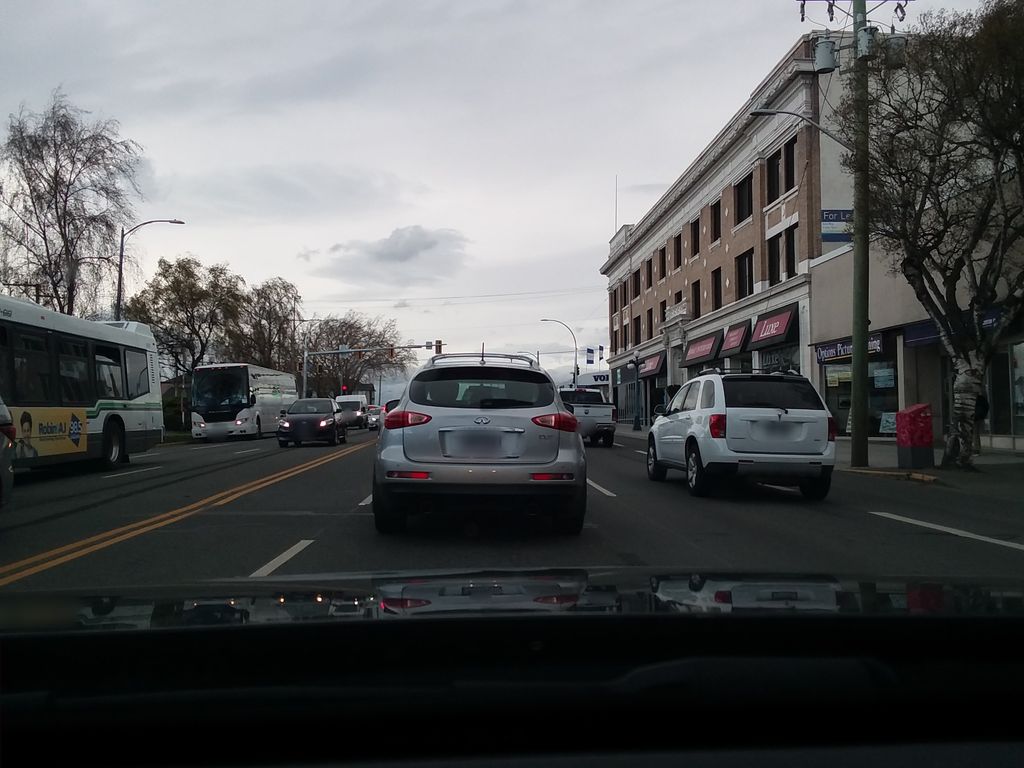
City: victoria